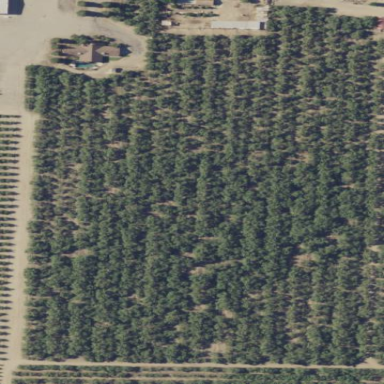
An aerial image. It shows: Almond orchard with rows of almond trees.